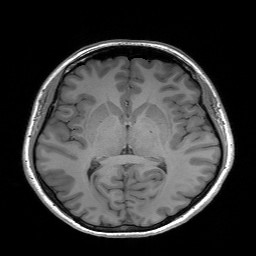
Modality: T1w
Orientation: coronal